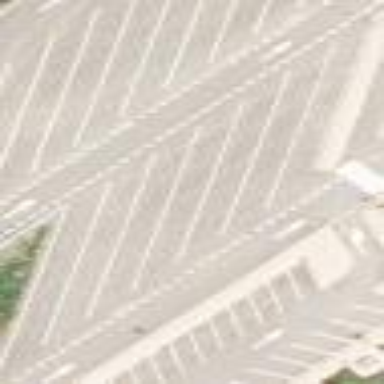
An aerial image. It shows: Parking area with asphalt surface.